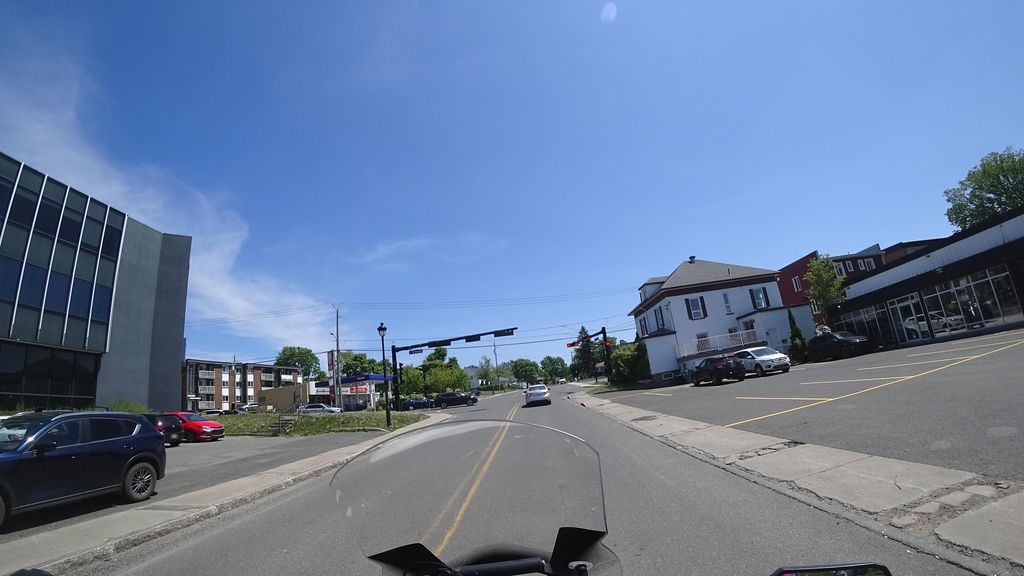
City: quebec_city